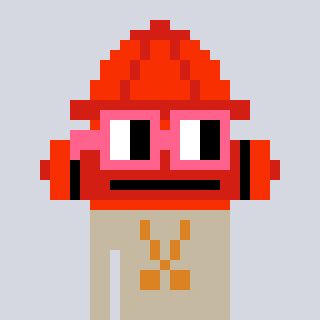
a pixel art character with square pink glasses, a fire hydrant-shaped head and a bege-colored body on a cool background